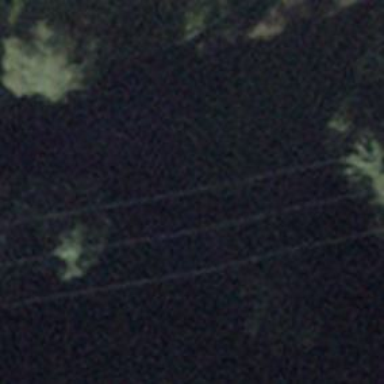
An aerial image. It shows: Three power lines with cables.